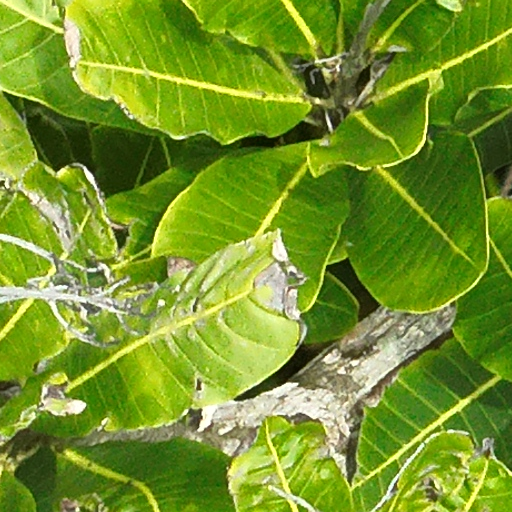
Species: Anacardium excelsum
GBIF accepted scientific name: Anacardium excelsum
Crown area (m\u00b2): 186.399